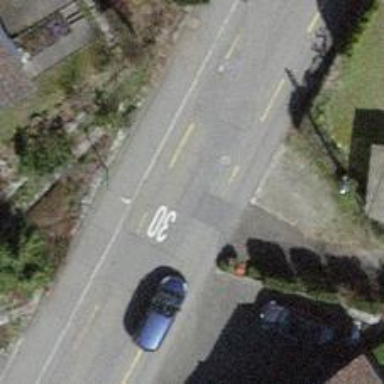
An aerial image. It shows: Residential road with designated cycle lane.